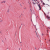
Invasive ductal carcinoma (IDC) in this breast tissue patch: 0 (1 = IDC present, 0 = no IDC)